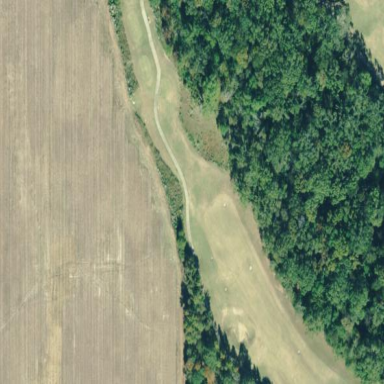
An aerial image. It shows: Area with grass used as rough in golf course.